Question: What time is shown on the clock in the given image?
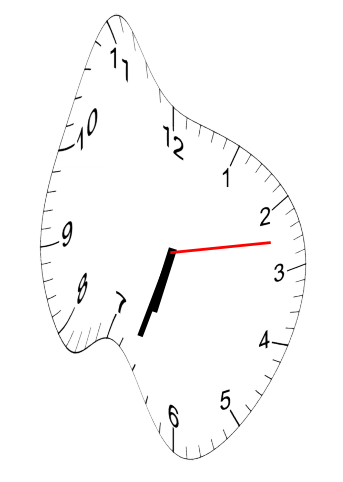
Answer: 06:33:13